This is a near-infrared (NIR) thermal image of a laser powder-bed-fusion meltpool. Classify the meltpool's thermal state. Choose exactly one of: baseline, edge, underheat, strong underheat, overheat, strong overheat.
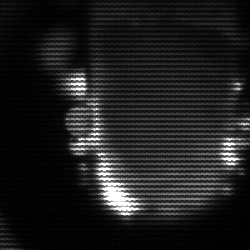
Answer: baseline